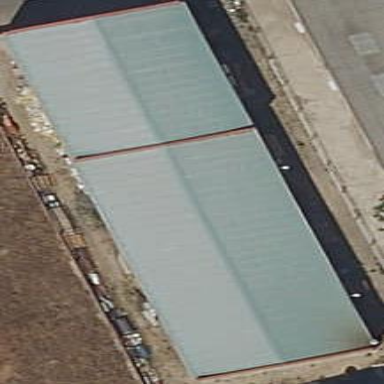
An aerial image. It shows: Industrial building.